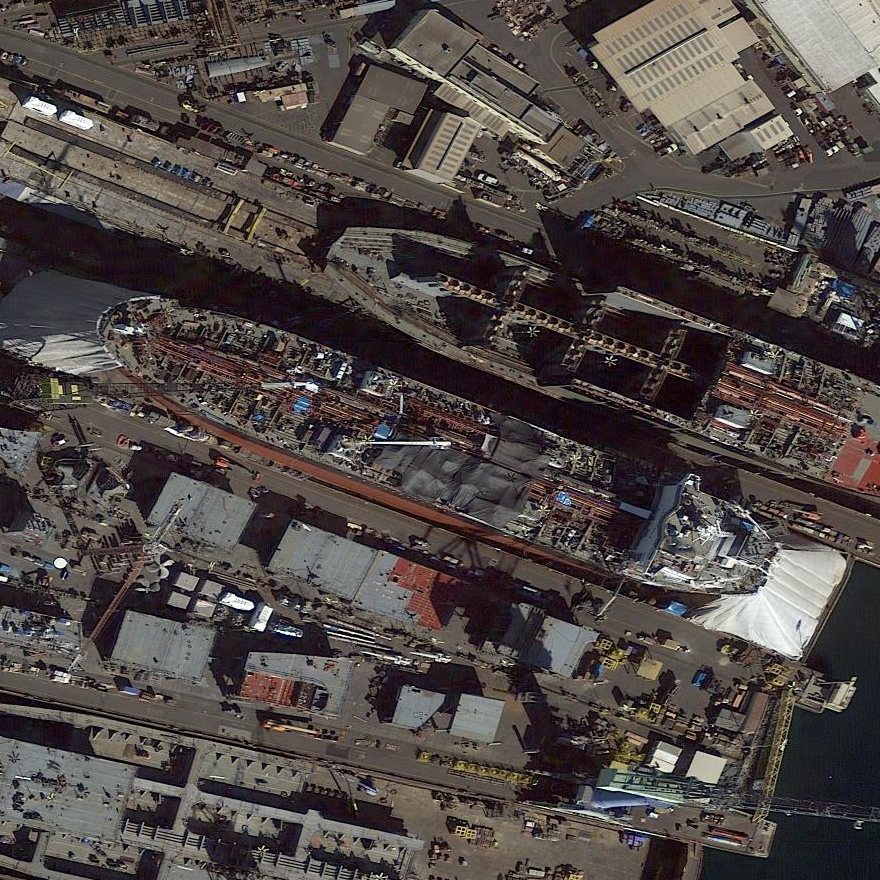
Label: civil